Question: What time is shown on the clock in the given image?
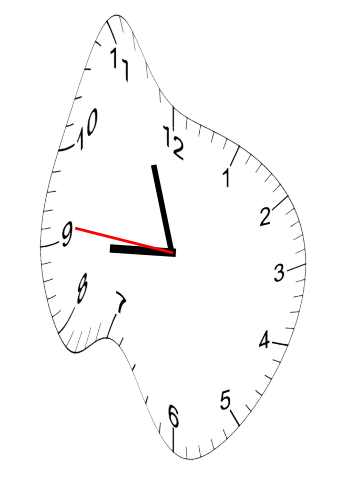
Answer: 08:56:46